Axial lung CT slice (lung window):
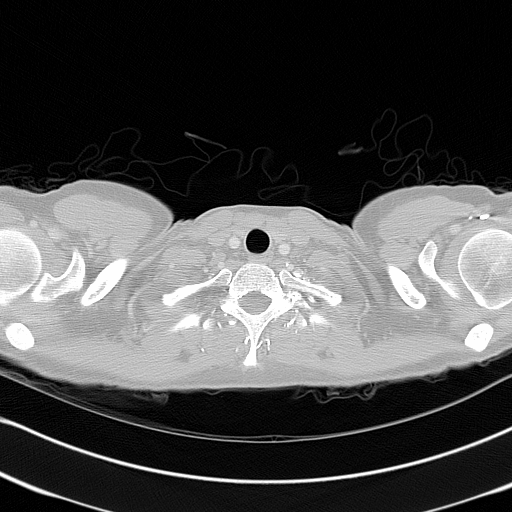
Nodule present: no